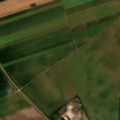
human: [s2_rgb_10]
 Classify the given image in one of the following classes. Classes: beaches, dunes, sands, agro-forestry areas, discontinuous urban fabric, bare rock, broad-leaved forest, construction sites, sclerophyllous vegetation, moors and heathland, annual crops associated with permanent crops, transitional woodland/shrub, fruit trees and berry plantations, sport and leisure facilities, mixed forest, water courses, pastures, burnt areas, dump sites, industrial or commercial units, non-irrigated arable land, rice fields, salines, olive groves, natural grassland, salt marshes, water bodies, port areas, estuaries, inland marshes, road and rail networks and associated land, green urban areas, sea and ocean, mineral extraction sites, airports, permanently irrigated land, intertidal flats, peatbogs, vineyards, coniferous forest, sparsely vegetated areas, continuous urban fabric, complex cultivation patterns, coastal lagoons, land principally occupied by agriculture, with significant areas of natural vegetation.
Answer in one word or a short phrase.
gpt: non-irrigated arable land, land principally occupied by agriculture, with significant areas of natural vegetation